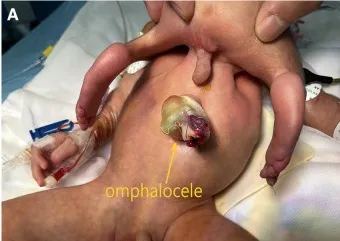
(A-F) Basic clinical datd of the children.
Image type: medical_photograph (skin_photograph)